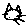
Label: cat